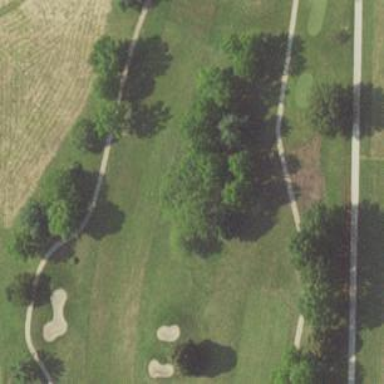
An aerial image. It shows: Rough area on grassy golf course.